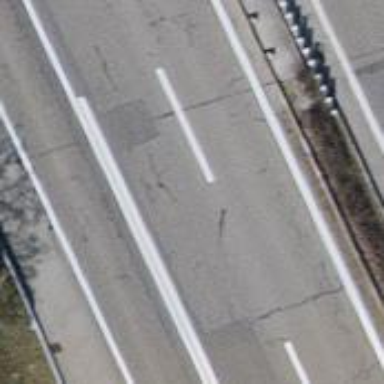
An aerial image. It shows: Motorway junction.